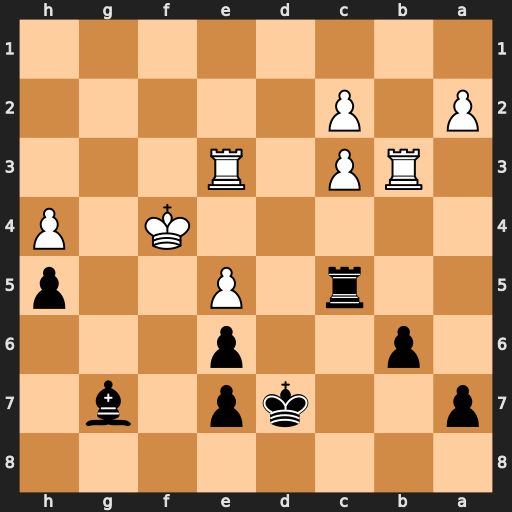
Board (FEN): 8/p2kp1b1/1p2p3/2r1P2p/5K1P/1RP1R3/P1P5/8
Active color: b
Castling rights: -
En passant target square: -
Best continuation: Bh6+ Kf3 Bxe3